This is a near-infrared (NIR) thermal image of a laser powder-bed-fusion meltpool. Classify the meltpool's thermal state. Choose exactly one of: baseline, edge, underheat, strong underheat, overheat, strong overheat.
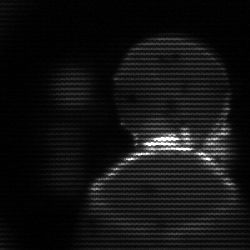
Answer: edge